Field crop: maize
Growth stage: 2
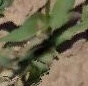
Species: maize